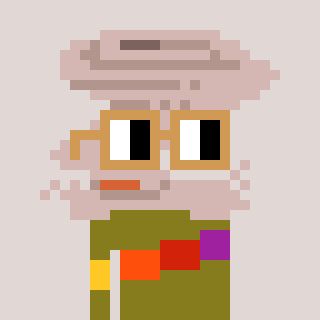
a pixel art character with square brown glasses, a tornado-shaped head and a gunk-colored body on a warm background